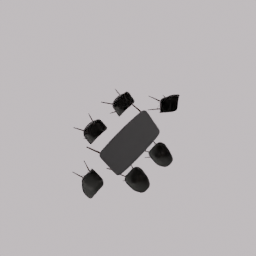
Label: furniture